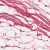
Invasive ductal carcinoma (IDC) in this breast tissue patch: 0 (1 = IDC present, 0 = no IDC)